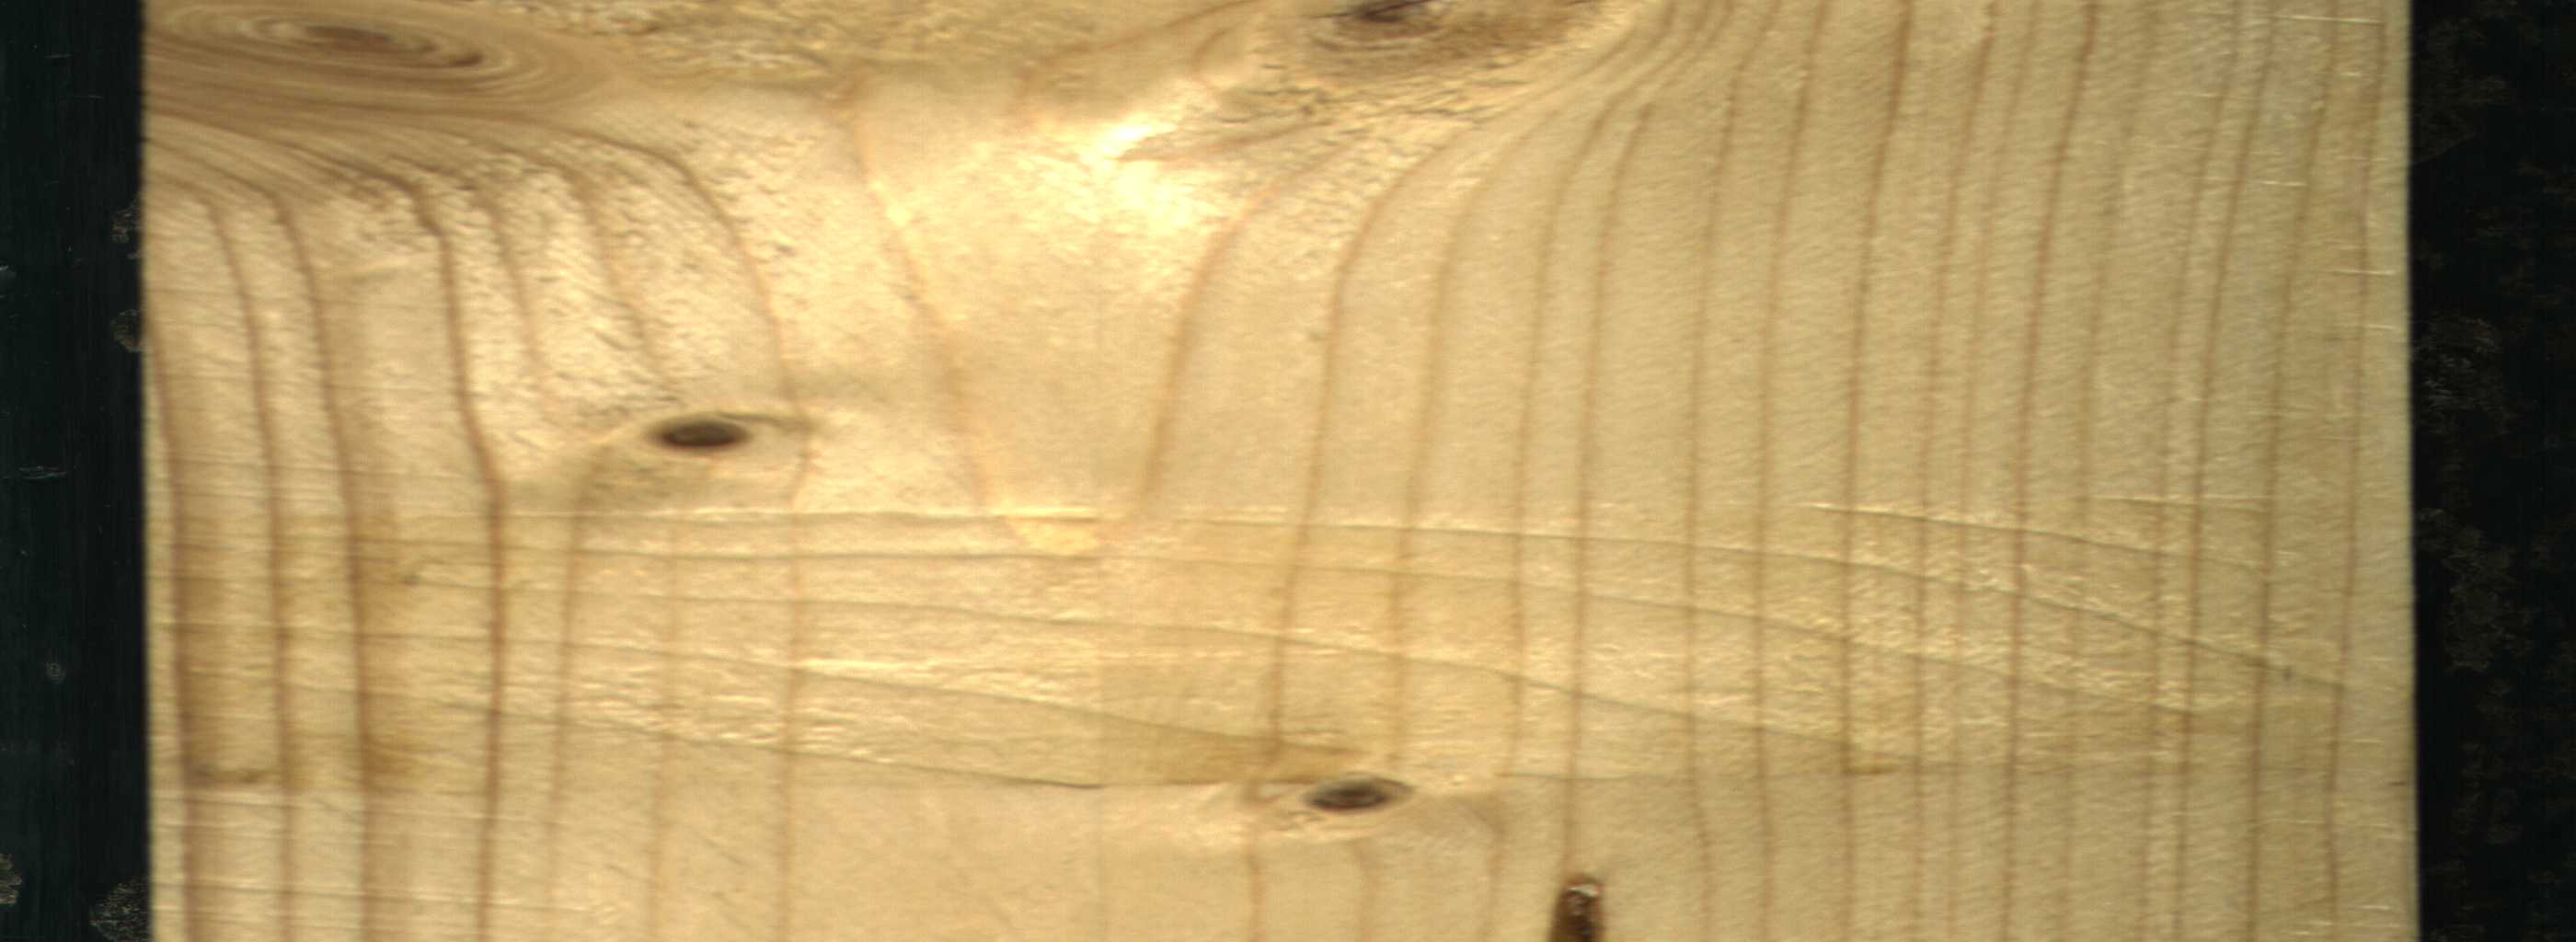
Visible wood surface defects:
Marrow
Live_Knot
Live_Knot
Live_Knot
Live_Knot